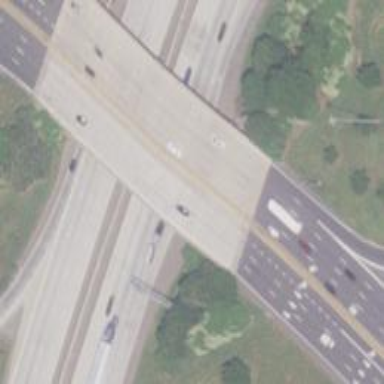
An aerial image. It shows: Primary highway bridge that is also expressway.